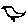
Label: bird